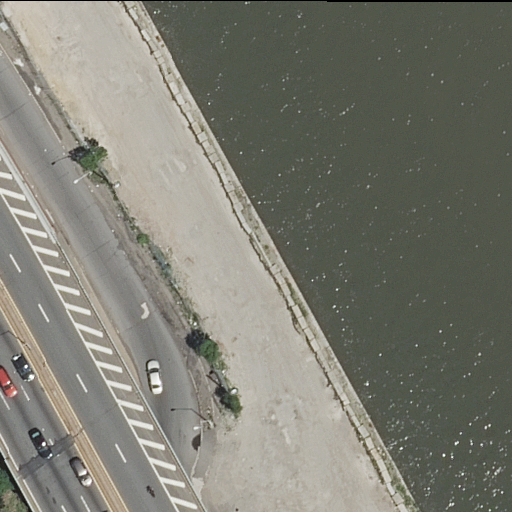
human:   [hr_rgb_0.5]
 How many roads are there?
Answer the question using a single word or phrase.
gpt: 4

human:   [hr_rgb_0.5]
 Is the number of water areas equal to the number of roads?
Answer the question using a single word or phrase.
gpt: no

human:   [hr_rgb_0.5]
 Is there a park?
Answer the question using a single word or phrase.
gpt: yes

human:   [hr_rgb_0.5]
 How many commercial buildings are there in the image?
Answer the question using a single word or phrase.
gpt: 0

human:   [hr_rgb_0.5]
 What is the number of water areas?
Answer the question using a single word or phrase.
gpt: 1

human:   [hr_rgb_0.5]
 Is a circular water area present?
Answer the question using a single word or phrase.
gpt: no

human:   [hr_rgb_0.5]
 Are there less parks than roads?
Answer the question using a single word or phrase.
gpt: yes

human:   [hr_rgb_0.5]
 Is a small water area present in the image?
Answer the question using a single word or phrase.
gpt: no

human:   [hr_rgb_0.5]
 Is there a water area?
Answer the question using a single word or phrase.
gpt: yes

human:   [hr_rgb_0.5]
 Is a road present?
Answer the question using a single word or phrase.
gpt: yes

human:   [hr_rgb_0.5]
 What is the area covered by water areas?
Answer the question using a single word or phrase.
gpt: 4797m2

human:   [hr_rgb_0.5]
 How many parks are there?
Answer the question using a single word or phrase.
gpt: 1

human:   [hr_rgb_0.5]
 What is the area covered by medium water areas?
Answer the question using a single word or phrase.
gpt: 0m2

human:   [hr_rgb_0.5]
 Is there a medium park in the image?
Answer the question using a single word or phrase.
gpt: no

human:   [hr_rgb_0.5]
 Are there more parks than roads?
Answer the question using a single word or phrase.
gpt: no

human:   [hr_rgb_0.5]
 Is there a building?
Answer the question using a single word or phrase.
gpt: no

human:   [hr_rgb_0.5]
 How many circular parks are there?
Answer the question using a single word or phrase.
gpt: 0

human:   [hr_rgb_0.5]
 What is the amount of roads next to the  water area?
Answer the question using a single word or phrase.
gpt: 4

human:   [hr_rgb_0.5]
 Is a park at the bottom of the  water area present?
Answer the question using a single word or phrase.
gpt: yes

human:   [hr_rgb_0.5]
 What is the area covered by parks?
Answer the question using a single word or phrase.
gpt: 846m2

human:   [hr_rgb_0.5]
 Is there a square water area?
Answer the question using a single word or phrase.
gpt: no

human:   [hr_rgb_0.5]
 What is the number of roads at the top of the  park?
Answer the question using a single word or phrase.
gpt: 4

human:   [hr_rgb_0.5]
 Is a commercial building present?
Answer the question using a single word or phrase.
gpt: no

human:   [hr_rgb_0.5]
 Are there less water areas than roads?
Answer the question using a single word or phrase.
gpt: yes

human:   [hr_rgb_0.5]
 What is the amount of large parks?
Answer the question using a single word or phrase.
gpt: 1

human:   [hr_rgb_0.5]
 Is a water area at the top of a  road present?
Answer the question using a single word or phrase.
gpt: no

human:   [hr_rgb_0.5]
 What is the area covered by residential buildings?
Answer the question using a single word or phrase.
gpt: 0m2

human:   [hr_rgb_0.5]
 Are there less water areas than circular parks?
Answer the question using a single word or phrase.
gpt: no

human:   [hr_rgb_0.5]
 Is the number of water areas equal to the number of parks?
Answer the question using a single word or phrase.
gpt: yes

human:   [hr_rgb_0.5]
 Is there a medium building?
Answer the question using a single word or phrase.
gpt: no

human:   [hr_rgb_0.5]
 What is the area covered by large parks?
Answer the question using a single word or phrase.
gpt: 846m2

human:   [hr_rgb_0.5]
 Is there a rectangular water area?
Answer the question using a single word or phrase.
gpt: yes

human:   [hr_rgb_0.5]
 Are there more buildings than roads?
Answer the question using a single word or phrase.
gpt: no

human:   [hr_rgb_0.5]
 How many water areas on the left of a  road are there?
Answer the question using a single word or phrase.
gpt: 0

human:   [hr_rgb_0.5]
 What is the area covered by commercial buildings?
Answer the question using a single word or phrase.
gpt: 0m2

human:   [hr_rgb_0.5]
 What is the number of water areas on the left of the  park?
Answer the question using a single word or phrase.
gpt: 0

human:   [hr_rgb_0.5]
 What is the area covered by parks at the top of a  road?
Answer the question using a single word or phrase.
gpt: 0m2

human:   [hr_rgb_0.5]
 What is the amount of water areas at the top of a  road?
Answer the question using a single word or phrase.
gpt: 0

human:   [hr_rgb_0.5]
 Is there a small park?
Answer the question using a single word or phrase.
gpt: no

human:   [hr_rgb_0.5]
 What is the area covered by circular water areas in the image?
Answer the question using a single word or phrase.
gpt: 0m2

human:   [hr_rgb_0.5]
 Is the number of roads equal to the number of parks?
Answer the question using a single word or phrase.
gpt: no

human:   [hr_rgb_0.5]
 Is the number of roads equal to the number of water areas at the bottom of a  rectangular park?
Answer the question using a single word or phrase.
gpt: no

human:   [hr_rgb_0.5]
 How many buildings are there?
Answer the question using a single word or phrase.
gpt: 0

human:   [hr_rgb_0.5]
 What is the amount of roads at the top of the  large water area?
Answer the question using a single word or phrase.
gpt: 0

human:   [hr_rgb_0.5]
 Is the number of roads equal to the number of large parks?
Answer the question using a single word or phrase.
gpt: no

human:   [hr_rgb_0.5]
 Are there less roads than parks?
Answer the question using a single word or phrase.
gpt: no

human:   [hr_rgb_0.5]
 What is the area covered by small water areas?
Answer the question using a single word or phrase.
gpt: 0m2

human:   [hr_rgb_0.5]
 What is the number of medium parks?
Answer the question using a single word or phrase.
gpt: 0

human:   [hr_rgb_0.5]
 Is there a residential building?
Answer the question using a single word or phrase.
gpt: no

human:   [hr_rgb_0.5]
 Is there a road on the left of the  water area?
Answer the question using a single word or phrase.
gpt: yes

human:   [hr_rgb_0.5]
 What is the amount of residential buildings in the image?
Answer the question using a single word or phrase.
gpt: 0

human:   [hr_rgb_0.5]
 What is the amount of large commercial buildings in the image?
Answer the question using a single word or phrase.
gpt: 0

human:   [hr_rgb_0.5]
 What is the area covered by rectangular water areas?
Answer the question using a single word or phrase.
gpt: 4797m2

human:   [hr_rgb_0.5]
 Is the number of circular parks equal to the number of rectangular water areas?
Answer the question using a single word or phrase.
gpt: no

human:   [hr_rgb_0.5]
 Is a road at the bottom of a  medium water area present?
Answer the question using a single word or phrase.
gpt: no

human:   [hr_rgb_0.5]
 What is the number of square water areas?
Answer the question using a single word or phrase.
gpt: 0

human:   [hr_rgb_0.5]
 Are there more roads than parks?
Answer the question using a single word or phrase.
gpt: yes

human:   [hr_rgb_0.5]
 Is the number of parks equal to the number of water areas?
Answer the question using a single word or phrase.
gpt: yes

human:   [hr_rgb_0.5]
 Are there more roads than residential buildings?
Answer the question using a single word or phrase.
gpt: yes

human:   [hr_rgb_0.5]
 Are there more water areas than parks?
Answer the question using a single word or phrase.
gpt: no

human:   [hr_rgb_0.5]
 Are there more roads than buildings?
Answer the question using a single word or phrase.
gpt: yes

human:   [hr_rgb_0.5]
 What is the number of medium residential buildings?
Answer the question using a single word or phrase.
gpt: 0

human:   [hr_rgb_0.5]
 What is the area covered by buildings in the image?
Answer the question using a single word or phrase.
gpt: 0m2

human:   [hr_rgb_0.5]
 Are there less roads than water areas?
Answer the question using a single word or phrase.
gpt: no